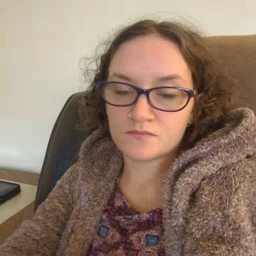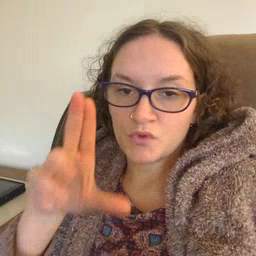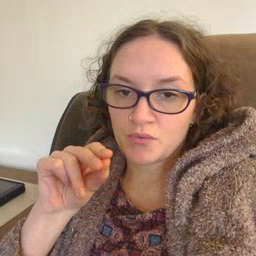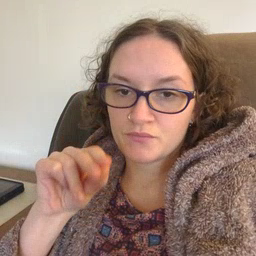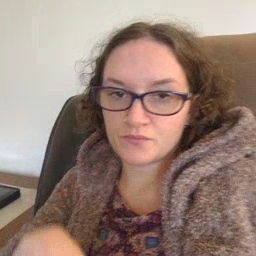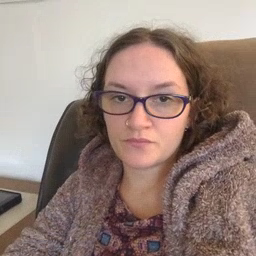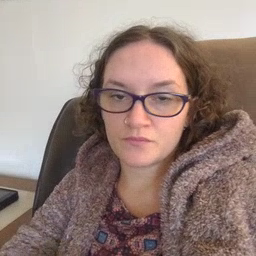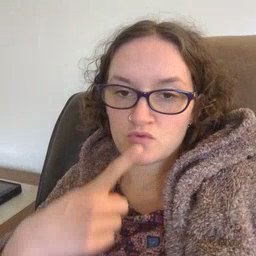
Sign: no